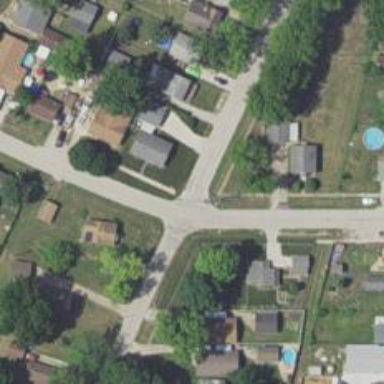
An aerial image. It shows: Residential road with asphalt surface. There is sidewalk on the left side.